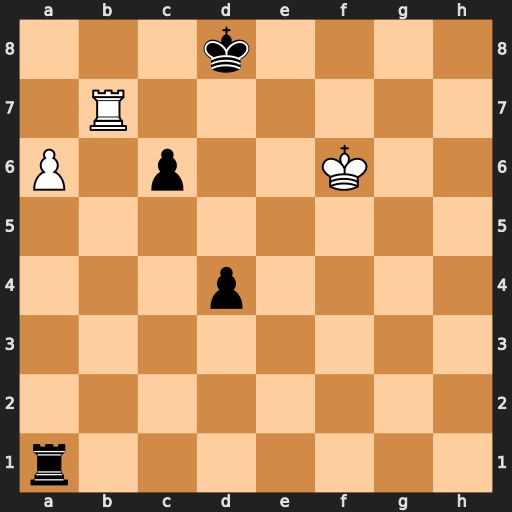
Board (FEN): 3k4/1R6/P1p2K2/8/3p4/8/8/r7
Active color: w
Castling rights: -
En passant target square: -
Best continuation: a7 d3 Rb8+